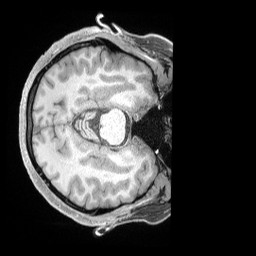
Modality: T1w
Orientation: axial
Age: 33
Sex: male
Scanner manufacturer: siemens
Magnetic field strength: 3 T
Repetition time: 2 s
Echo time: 0.00211 s